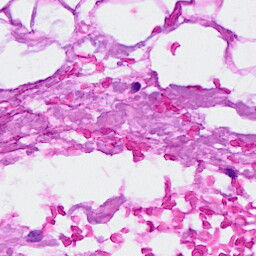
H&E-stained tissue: Breast